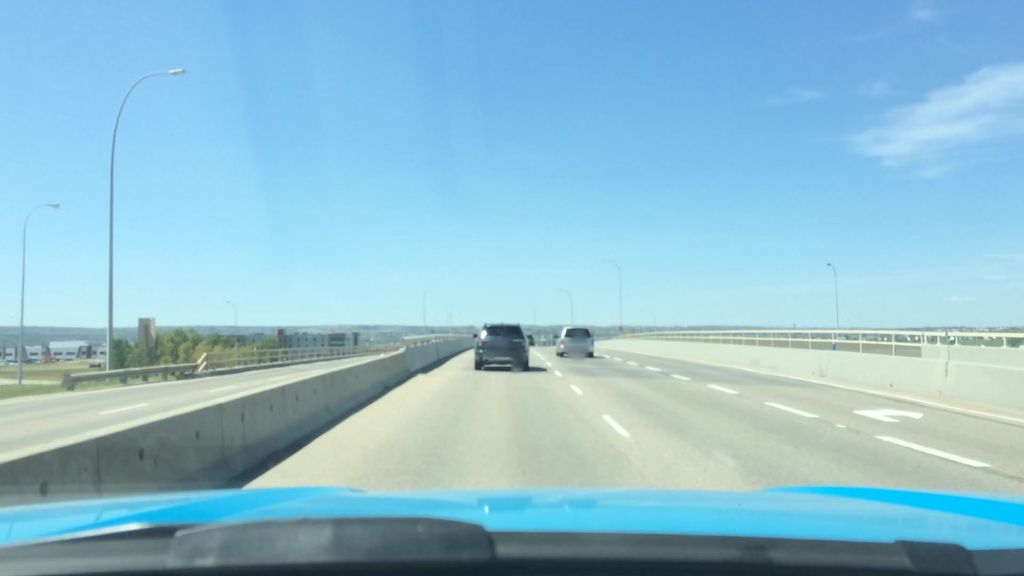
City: calgary